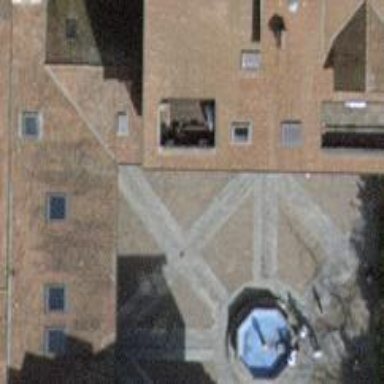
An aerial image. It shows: Building with terrace-shaped roof.